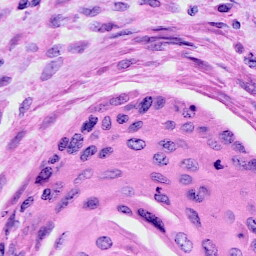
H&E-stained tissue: Cervix